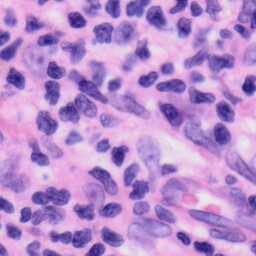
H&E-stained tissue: Skin